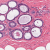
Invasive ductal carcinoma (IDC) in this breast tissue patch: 0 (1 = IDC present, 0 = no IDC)